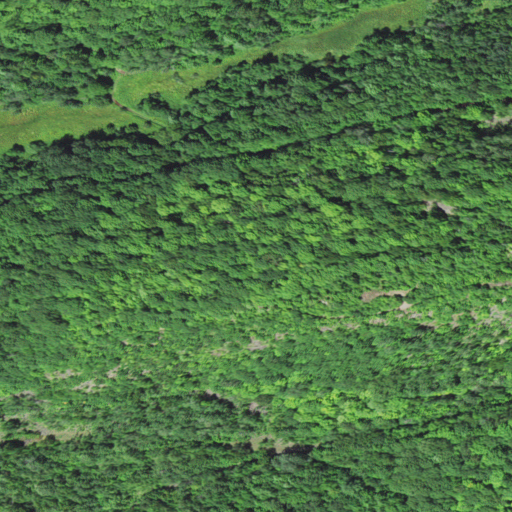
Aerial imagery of mountain in Michigan named C Shaft Hill containing deciduous forest, open development, pasture, low intensity development, and evergreen forest